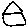
Label: house